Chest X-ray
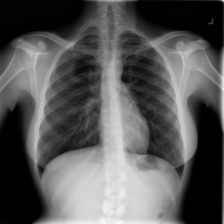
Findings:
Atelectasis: negative
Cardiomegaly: negative
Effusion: negative
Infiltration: positive
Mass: negative
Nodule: negative
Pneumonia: negative
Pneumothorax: negative
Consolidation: negative
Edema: negative
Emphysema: negative
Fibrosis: negative
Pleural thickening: negative
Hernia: negative